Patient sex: M
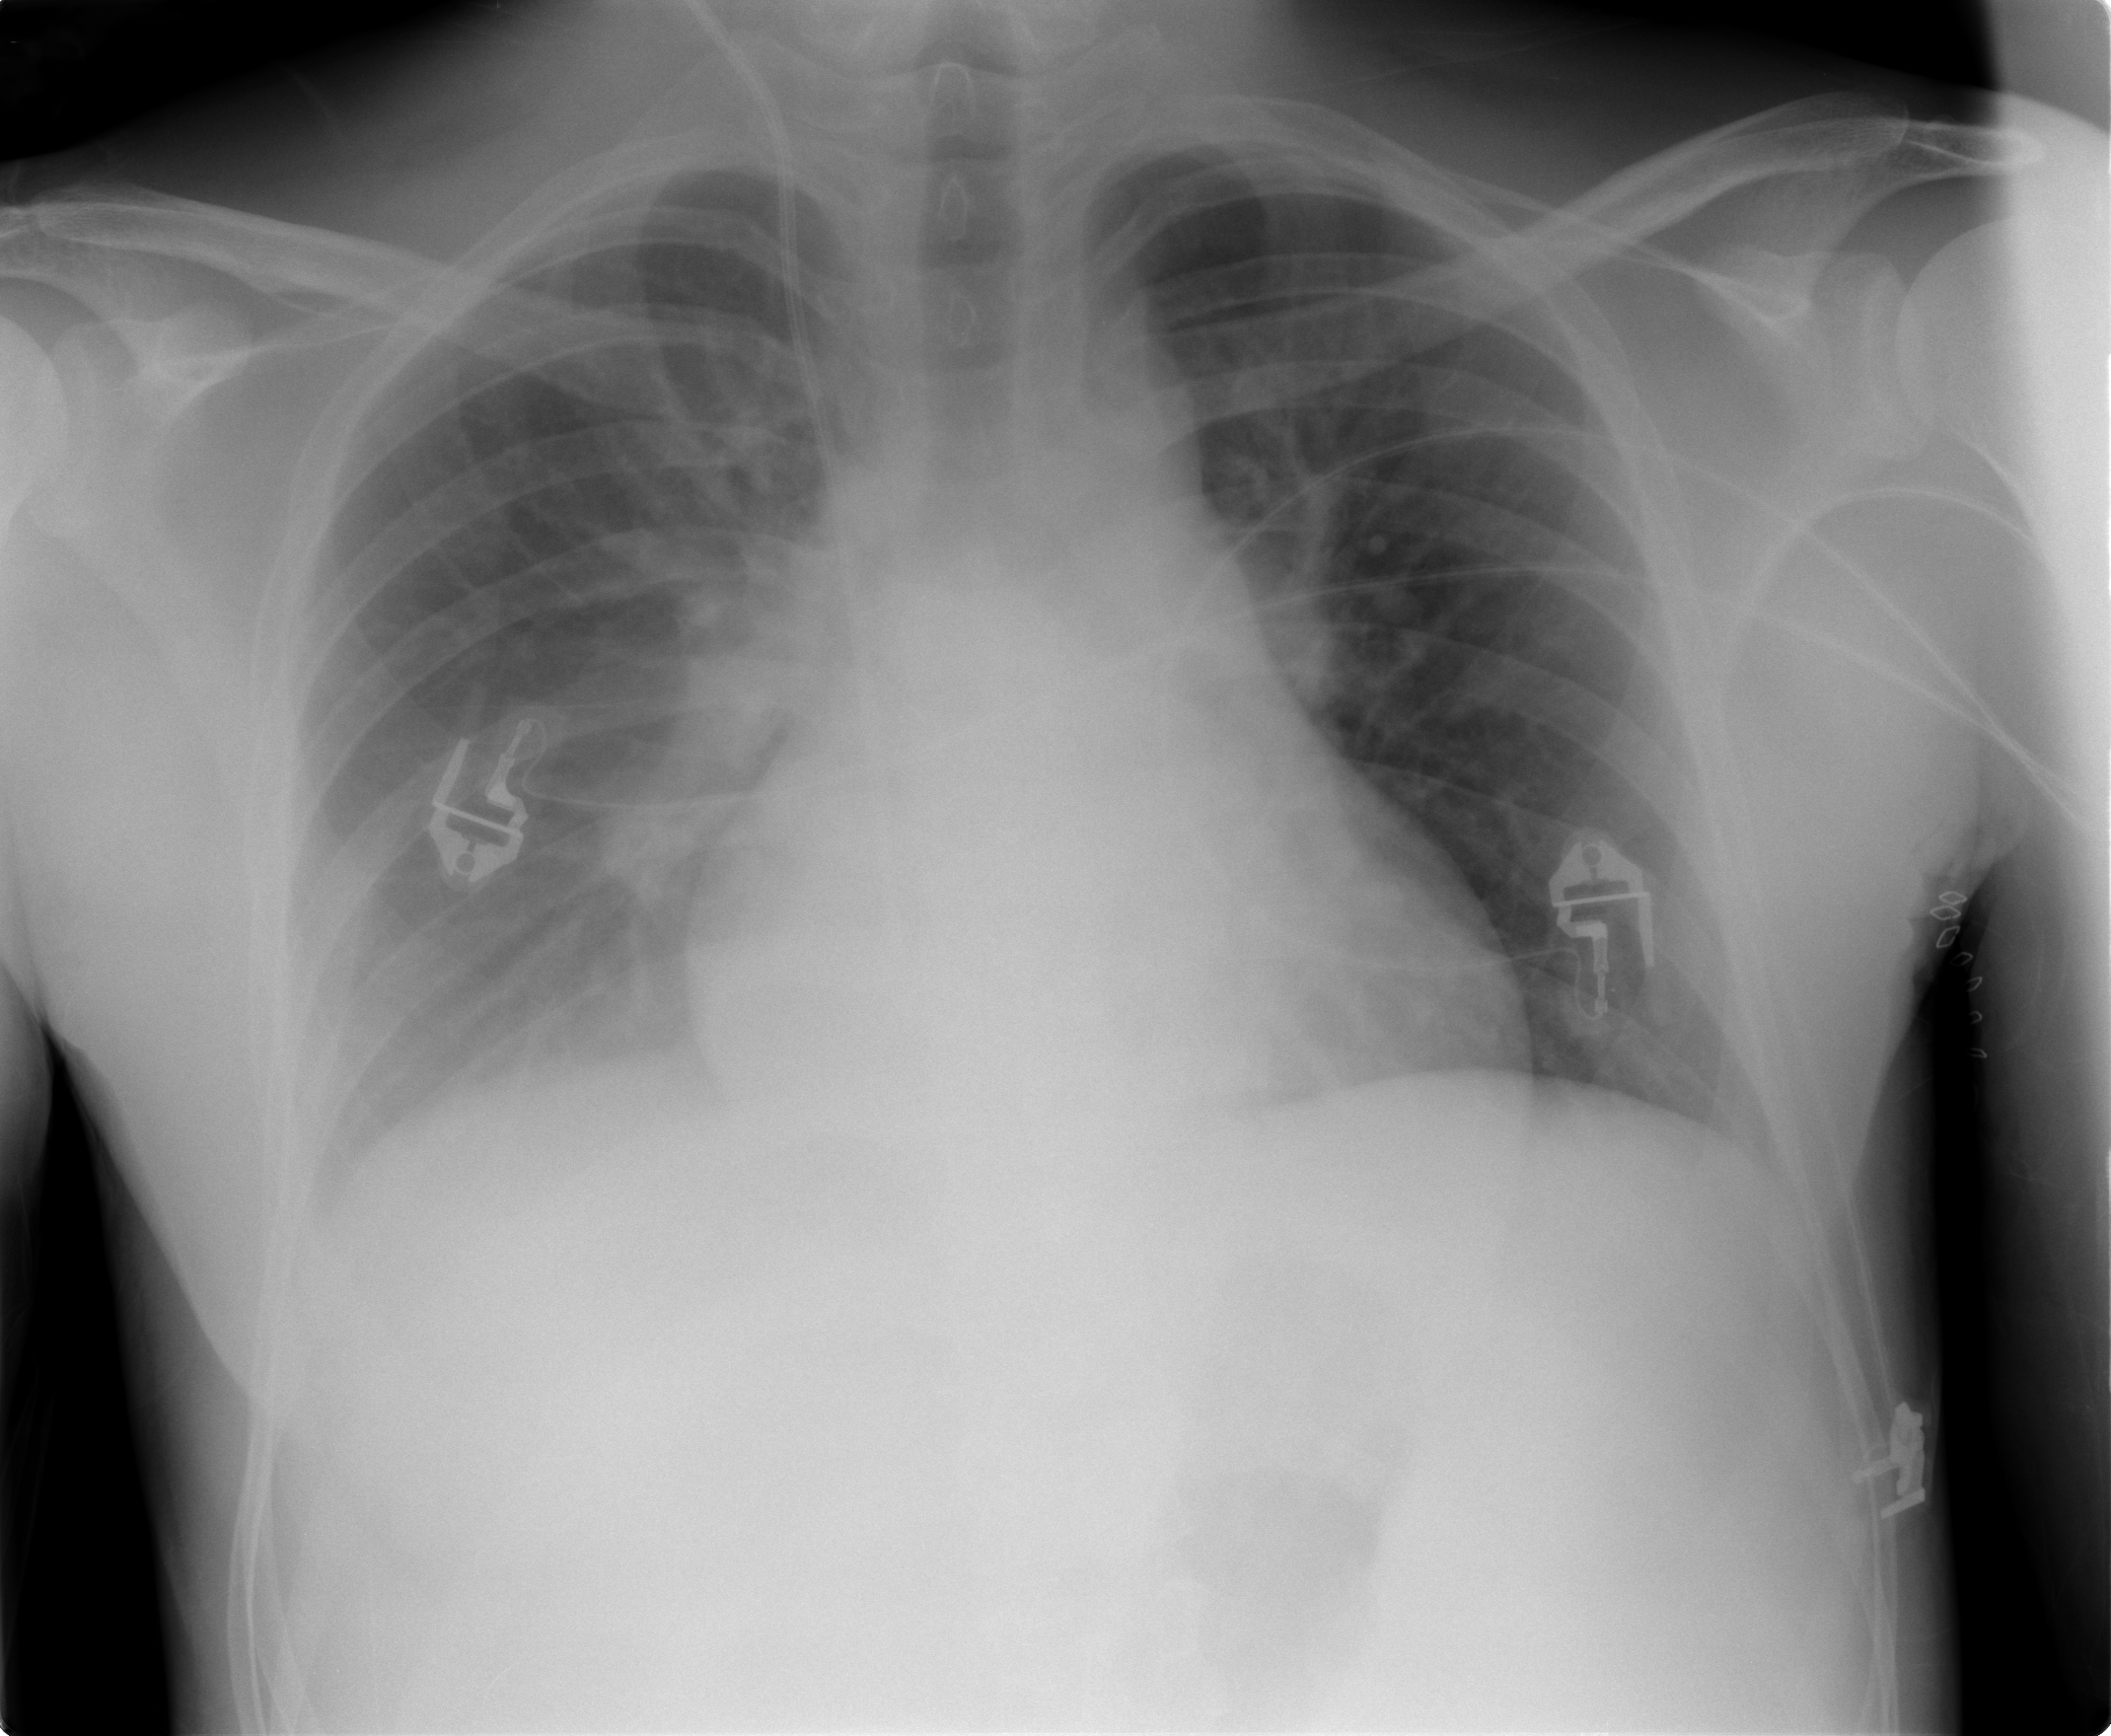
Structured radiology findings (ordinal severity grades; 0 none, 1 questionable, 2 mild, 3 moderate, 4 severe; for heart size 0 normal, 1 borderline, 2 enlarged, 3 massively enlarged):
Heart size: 0
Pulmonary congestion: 0
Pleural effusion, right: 2
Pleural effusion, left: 0
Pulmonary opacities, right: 0
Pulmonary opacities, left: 0
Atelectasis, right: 0
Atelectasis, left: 0